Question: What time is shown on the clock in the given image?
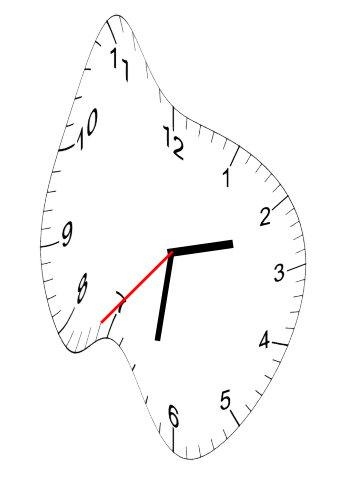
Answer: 02:31:37